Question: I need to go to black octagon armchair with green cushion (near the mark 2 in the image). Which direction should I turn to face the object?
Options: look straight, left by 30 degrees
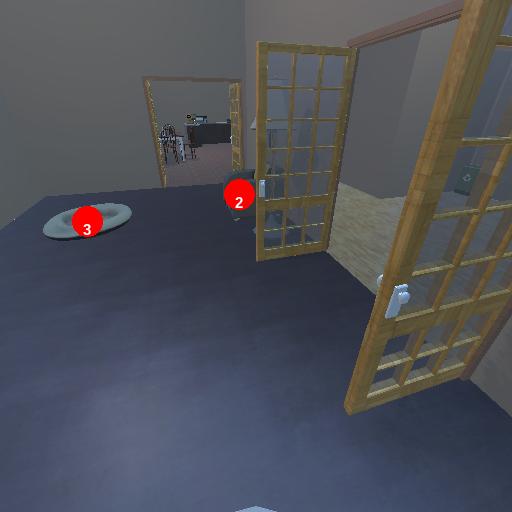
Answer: look straight